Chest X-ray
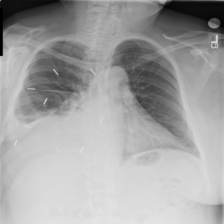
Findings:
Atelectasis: negative
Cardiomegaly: negative
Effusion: negative
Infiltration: negative
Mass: negative
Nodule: negative
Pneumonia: negative
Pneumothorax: negative
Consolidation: negative
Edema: negative
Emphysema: negative
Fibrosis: negative
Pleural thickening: negative
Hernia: negative